Question: Chrome's Bookmark Manager will choose in a seemingly random manner which image it will use as the bookmarked page's thumbnail. In my case, it's choosing the worst of them all, the page's advertisement.
How can I sway it to use something else, like the person's picture?

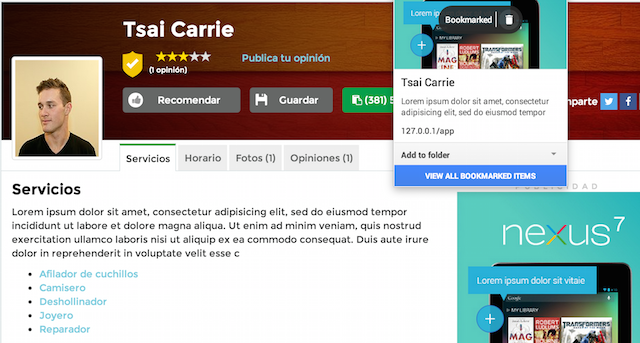
Answer: No documentation, but I finally found it in the source of omgchrome.com:
'''
<meta property="og:image" content="path/To/Image">
'''